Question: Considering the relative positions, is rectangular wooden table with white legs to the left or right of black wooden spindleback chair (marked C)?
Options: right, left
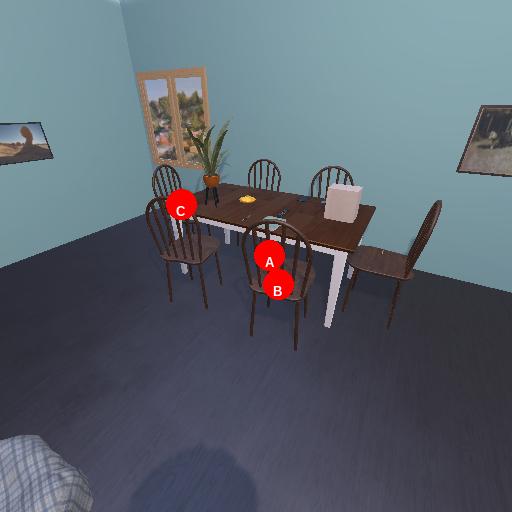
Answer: right